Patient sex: M
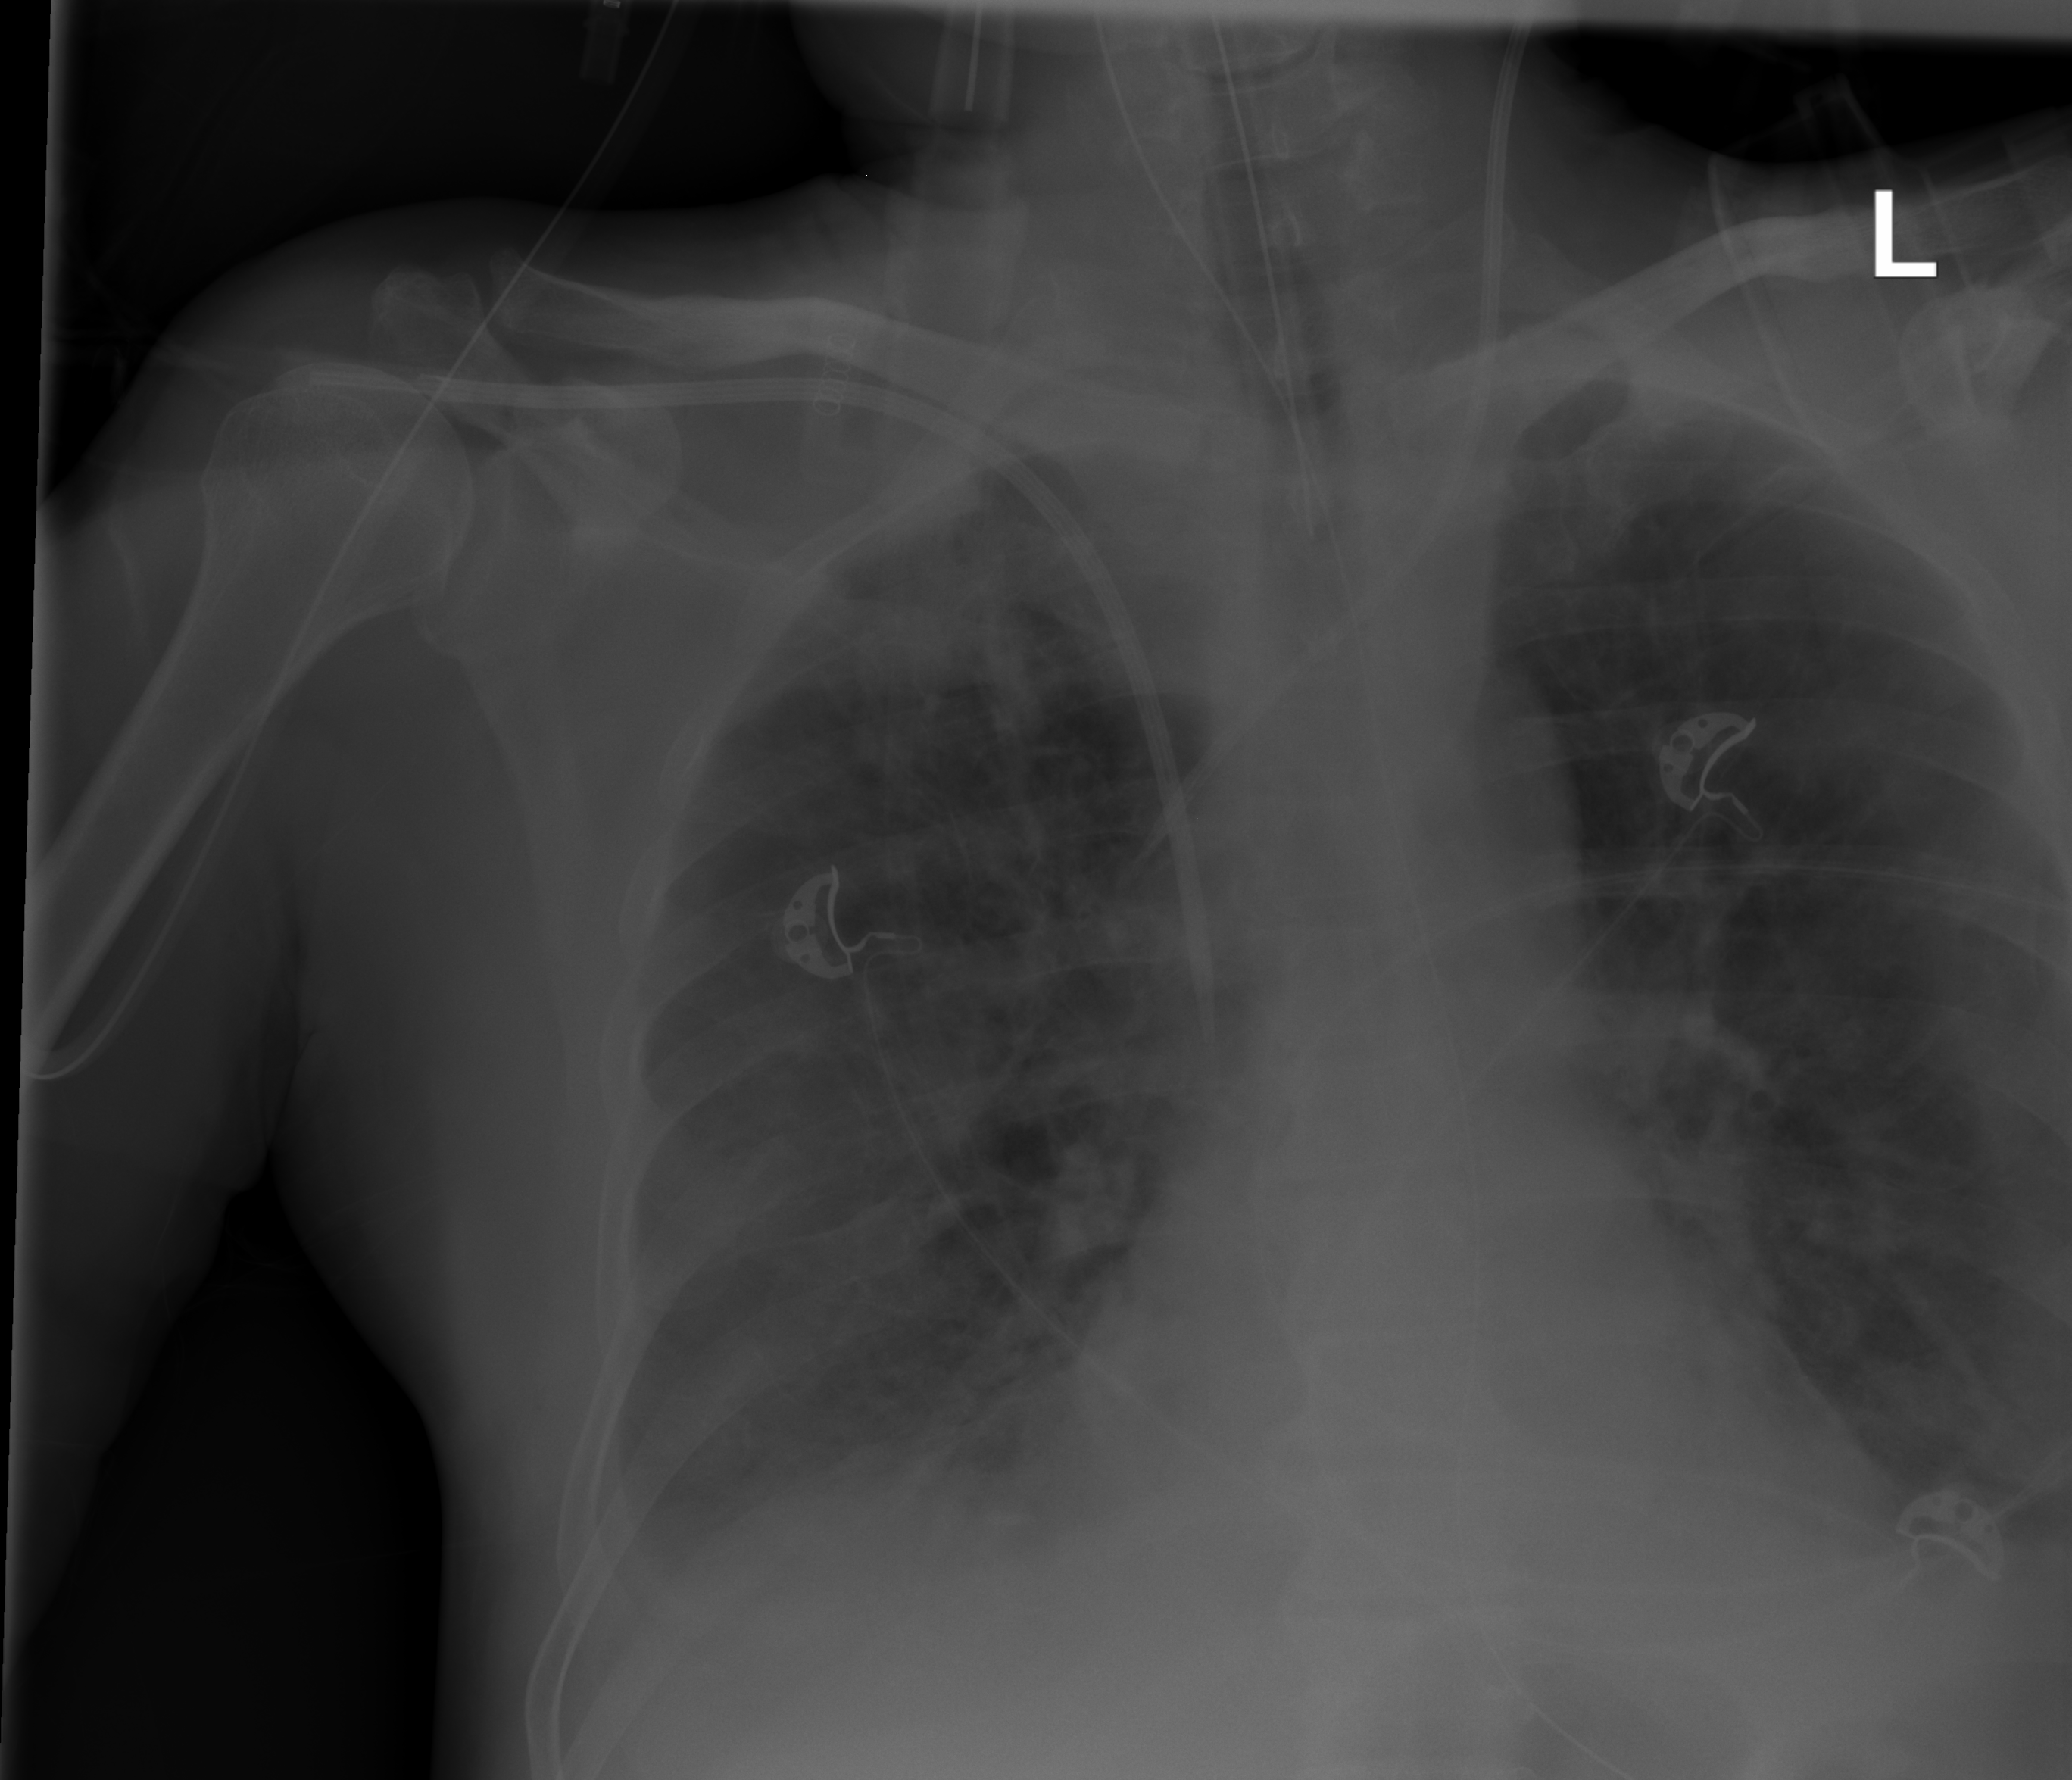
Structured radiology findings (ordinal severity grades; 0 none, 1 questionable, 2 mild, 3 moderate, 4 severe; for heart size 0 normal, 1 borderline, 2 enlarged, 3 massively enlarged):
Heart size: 0
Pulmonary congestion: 0
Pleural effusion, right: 2
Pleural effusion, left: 2
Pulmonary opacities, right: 0
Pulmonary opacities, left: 0
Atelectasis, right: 2
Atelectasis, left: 2